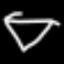
Label: diamond